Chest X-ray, PA view. Patient: 25 years old, sex M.
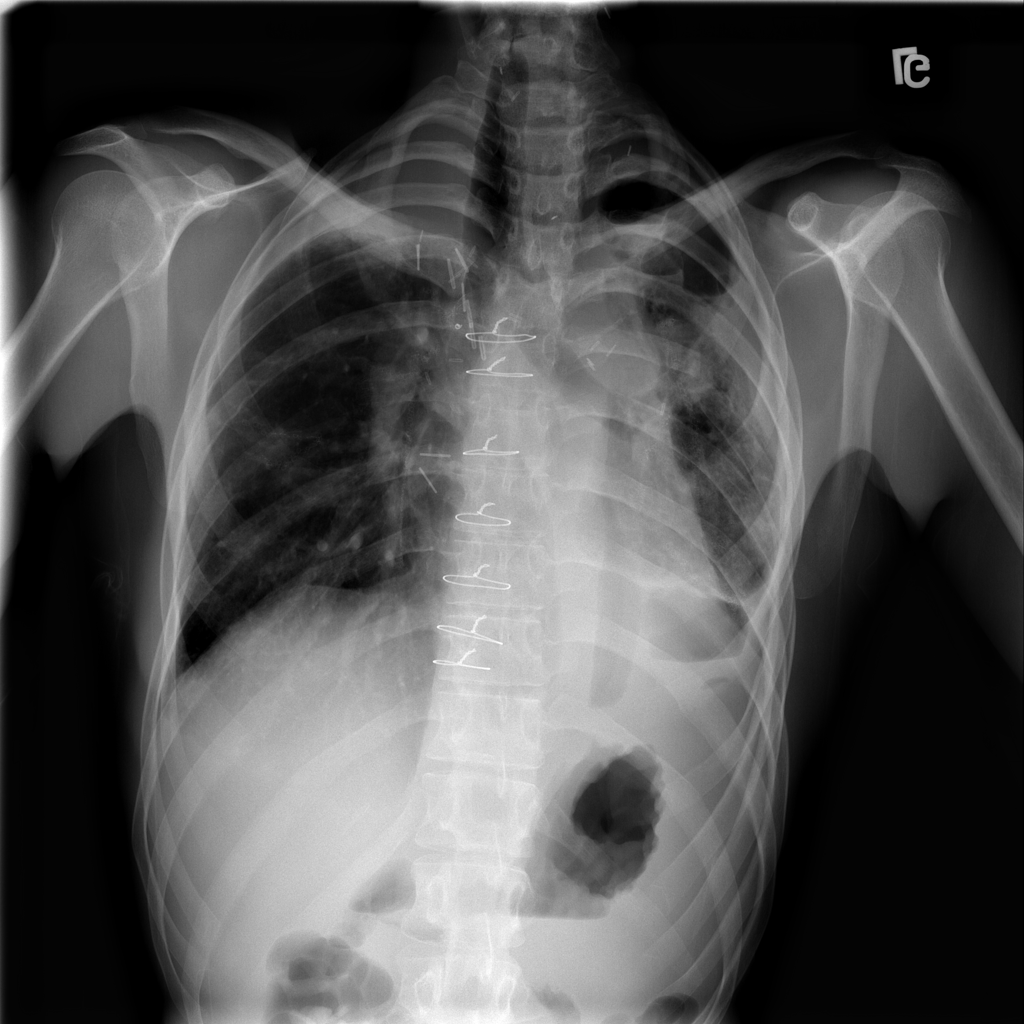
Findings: No Finding